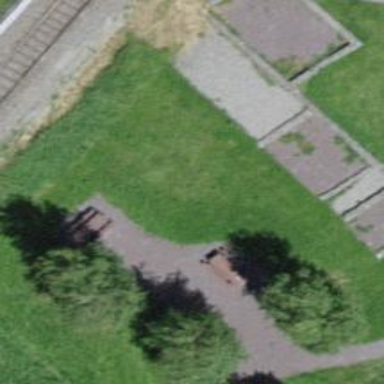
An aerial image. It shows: Picnic table located in leisure land area.